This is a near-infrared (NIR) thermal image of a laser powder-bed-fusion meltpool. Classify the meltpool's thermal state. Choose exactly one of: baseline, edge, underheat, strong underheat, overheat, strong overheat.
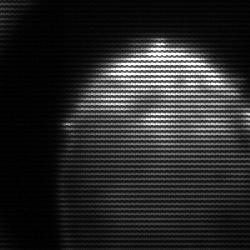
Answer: edge